Question: i've been charged with a new software tool, and i m trying to test it.
PROBLEM:
I noticed a difference between mine GUI and the GUI of the tool run on the server:
a component is missing!
It is like if it's not shown, because i went in debug mode, and everything seems to be fine.
this image shows the different:

as you can see, the "Shaft end Dia" component is missing between the others 2 components.
CODE:
here is a code part. There are lots of items that get instantiate and added in the same way, but it doesn't apper on my pc (but they works well in others!!)
'''
//PanelContainerClass
public class myInputPanel extends JPanel {
//myInputPanel fields
private JPanel myPanelMissing = null;
private JLabel jLabel_ofPanelMissing = null;
//myInputPanel is added to the mainFrame.
public myInputPanel() {
super();
initialize();
}
private void initialize() {
//a GridBagConstraints is created for each panel i m going to add to myInputPanel
GridBagConstraints gbc6 = new GridBagConstraints();
gbc6.gridx = 6;
gbc6.ipadx = 46;
gbc6.fill = GridBagConstraints.BOTH;
gbc6.insets = new Insets(0, 0, 0, 0);
gbc6.ipady = 0;
gbc6.gridy = 1;
//in a similiar way others gbc are instantiate
//a layout is given to myInputPanel
GridBagLayout gridBagLayout = new GridBagLayout();
gridBagLayout.columnWidths = new int[]{0, 0, 0, 0, 0, 0, 0, 0, 0, 0, 176, 0, 63, 0, 0, 0, 0, 0, 0, 0};
this.setLayout(gridBagLayout);
this.setSize(1185, 120);
this.setPreferredSize(new Dimension(1164, 143));
this.setBorder(BorderFactory.createEtchedBorder(EtchedBorder.LOWERED));
// add others panels to myInputPanel using this.add(getPanel_X(), gridBagConstraintsN);
this.add(getmyPanelMissing(), gridBagConstraints6);
// add others panels to myInputPanel using this.add(getPanel_Y(), gridBagConstraintsM);
}
private JPanel getmyPanelMissing() {
if (myPanelMissing == null) {
//in debug it get inside the if
jLabel_ofPanelMissing = new JLabel();
jLabel_ofPanelMissing.setHorizontalAlignment(SwingConstants.CENTER);
jLabel_ofPanelMissing.setText("<html><body>" +
"<table cellspacing='0';cellpadding='0';> <tr> <td align='center'>Shaft end Dia</td> </tr> <tr> <td align='center'>[mm]</td> </tr></table>" +
"</body></html>");
GridLayout lay = new GridLayout();
lay.setRows(1);
myPanelMissing = new JPanel();
myPanelMissing.setBorder(new SoftBevelBorder(SoftBevelBorder.RAISED));
myPanelMissing.setLayout(lay);
myPanelMissing.add(jLabel_ofPanelMissing, null);
}
return myPanelMissing;
}
'''
}
What i tried to do is:
1. running it via my Eclipse: FAIL
2. running the jar via .bat file: FAIL (FAIL means it doesn't appear)
3. running the jar on the server via .bat file: WORKS
4. running the jar via eclipse on a colleague's computer by downloading the code via cvs: WORKS
5. running the jar via .bat on colleague's computer giving him my files: WORKS
6. running the jar via .bat on colleague's computer with files compiled by himself: WORKS
7. commenting the previous panelColumn on my code: WORKS!!!!
NOTE:
1) java version: 1.7.0.75 (either on mine pc either on my collegue pc)
2) OS: window 7 on Vbox (either me and collegue)
3) Eclipse Luna 4.x (same version again for both)
QUESTION:
Has anyone had this kind of problems?
Any idea about how to solve it?
Thank you all in advance!
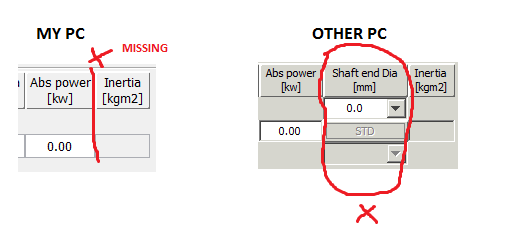
Answer: You must increase the area of the your panel 'myInputPanel' with the method 'setBounds()'